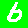
Digit: 6